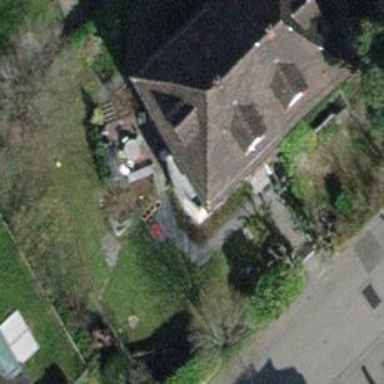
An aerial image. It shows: Semidetached house.